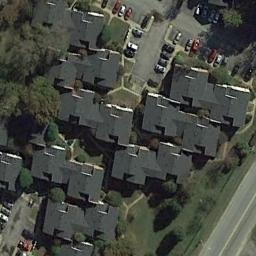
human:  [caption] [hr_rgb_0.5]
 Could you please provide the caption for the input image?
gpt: The dense residential is on the grass next to the parking lot .

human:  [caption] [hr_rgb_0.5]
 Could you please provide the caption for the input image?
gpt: A dense residential area with lots of houses of the same style is surrounded by some roads .

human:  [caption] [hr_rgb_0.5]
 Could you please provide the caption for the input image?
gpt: The residential area is very green .

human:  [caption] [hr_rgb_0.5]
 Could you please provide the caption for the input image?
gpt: There are many roads and neatly arranged houses and trees and many vehicles in densely populated areas .

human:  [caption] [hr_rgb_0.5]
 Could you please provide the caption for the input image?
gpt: There are many black buildings with lawns around on dense residential area .